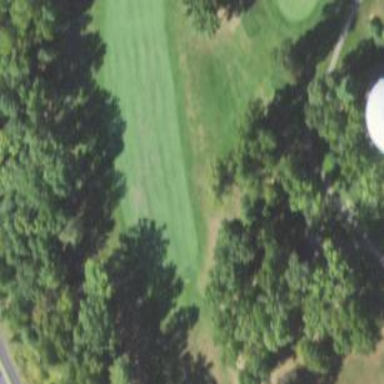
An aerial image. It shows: Golf hole.